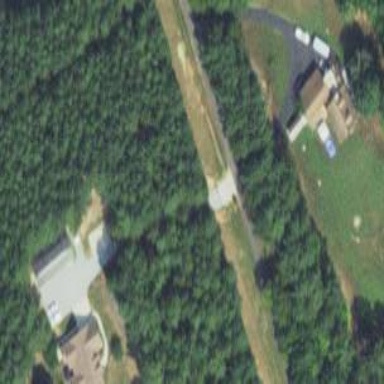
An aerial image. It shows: Driveway leading to service road.